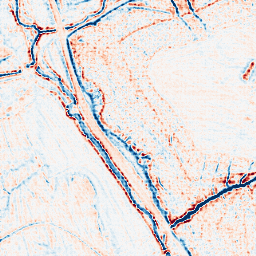
Category: edge_preserving
Decomposition family: bilateral
Decomposition parameters: d: 9
sigma_color: 25
sigma_space: 75
Upsampling method: sinc_hamming
Upsampling parameters: scale: 4
kernel_size: 4
Upsampling scale: 4